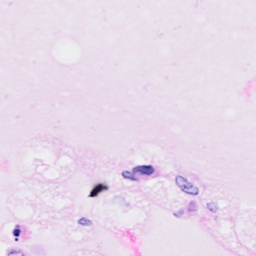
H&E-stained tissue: Breast